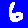
Digit: 6